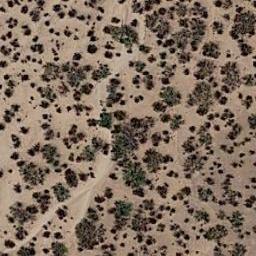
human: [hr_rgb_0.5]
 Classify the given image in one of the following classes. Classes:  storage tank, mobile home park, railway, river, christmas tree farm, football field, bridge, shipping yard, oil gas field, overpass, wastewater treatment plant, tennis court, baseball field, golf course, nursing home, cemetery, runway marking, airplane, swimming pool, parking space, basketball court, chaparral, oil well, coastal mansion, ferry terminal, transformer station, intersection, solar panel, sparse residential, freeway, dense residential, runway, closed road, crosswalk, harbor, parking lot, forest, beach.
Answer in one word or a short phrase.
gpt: chaparral